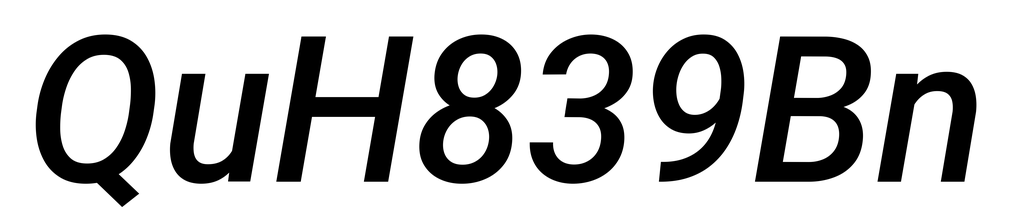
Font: Roboto-Italic_Medium_Italic